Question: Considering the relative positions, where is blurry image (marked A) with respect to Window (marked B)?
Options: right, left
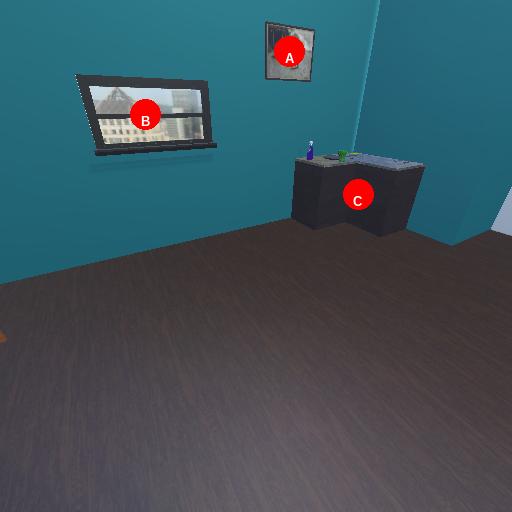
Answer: right